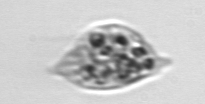
Label: Amoeba